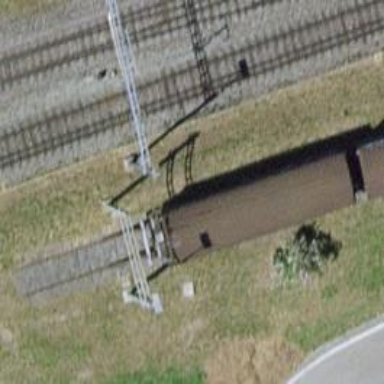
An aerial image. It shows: Railway buffer stop.